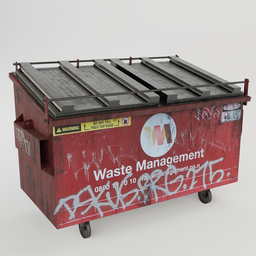
Label: tools